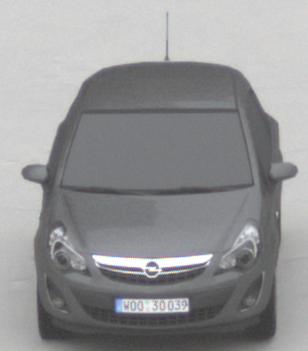
Make: Opel
Model: Corsa 1.2
Detailed model: Corsa (D)
Model produced from: 2011/01
Model produced until: 2014/08
Doors: 3
Color: gray
Road condition: dry road
Daytime: midday
Contrast: low contrast